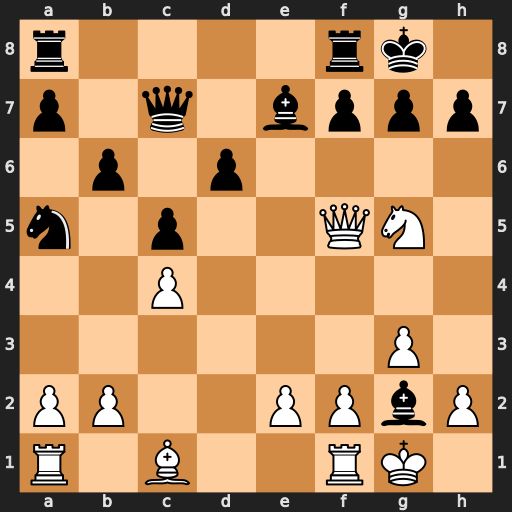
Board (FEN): r4rk1/p1q1bppp/1p1p4/n1p2QN1/2P5/6P1/PP2PPbP/R1B2RK1
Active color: w
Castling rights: -
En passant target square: -
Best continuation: Qxh7#